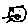
Label: cat